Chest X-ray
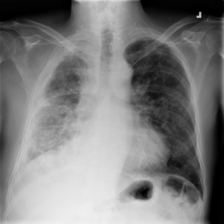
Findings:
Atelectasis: negative
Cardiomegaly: negative
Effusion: positive
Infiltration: positive
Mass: negative
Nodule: positive
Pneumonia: negative
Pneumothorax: negative
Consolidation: negative
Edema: negative
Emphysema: negative
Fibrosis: negative
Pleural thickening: positive
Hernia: negative